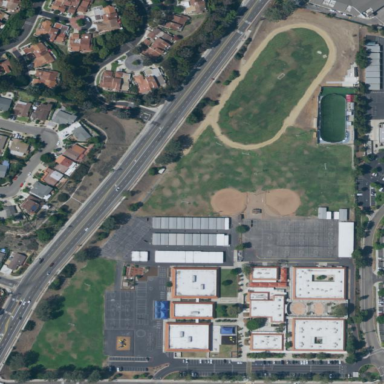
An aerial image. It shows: School.